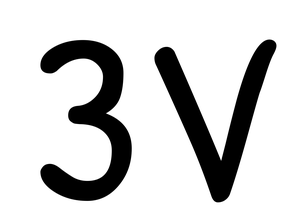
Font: PatrickHand-Regular